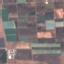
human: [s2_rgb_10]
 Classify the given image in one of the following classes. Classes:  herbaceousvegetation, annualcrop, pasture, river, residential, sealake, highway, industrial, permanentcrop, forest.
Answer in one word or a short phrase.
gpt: PermanentCrop